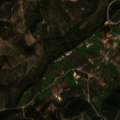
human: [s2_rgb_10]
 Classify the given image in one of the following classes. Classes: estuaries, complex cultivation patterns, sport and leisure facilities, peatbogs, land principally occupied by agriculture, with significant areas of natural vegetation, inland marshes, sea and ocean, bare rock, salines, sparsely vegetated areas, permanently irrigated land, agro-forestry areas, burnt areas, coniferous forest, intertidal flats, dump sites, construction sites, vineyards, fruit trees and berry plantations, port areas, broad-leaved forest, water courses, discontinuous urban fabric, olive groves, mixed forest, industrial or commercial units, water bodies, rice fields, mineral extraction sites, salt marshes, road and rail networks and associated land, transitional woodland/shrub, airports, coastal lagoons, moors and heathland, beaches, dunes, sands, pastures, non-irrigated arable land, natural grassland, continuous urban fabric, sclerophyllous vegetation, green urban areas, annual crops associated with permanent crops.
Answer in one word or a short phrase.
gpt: fruit trees and berry plantations, complex cultivation patterns, natural grassland, sclerophyllous vegetation, transitional woodland/shrub